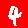
Digit: 4